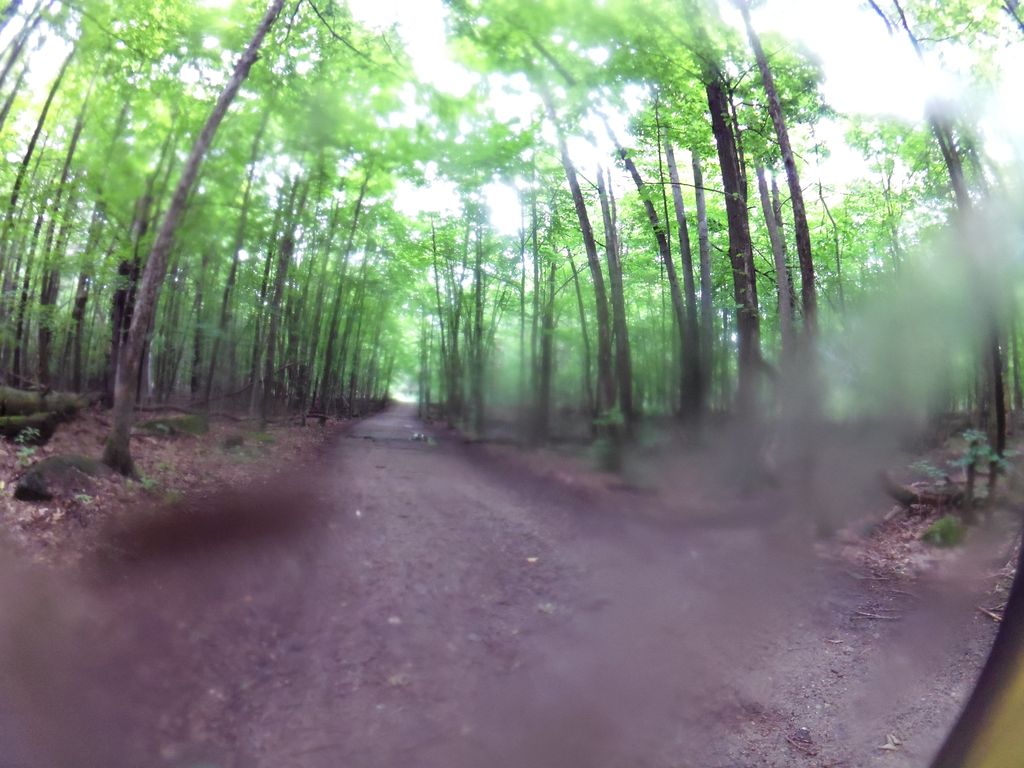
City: ottawa-gatineau